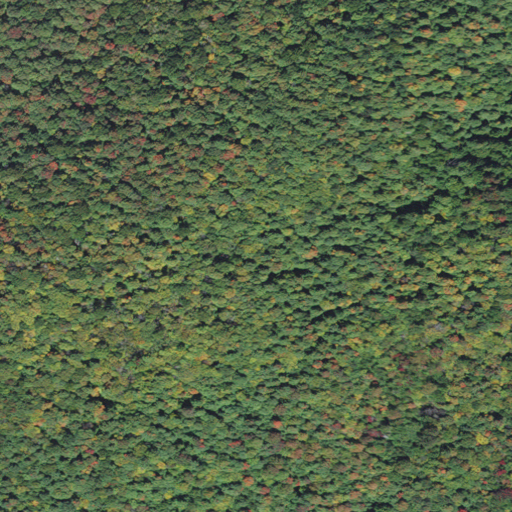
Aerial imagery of mountain in Vermont named Crossett Hill containing deciduous forest and mixed forest